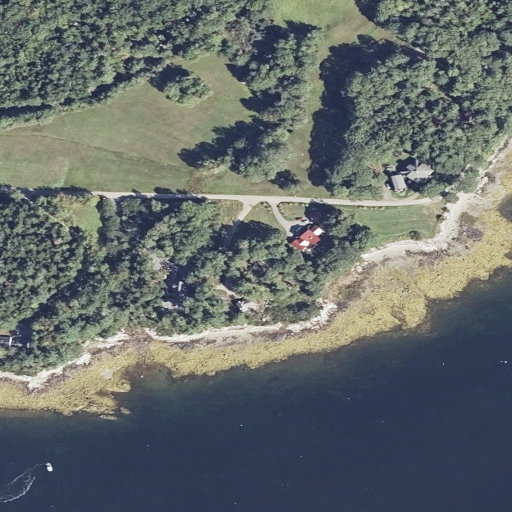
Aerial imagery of cape in Maine named Woods Point containing mixed forest, open water, herbaceous wetlands, low intensity development, evergreen forest, pasture, open development, and medium intensity development